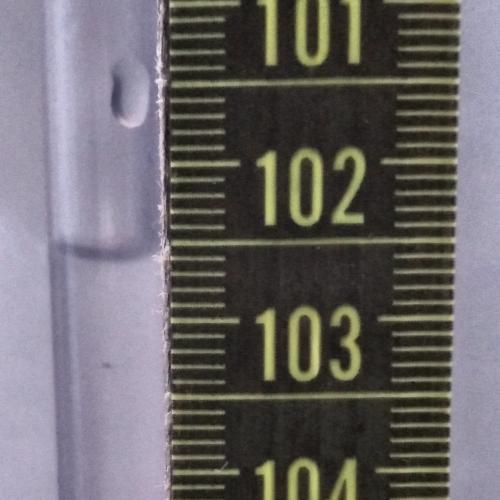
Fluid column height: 102.6 cm